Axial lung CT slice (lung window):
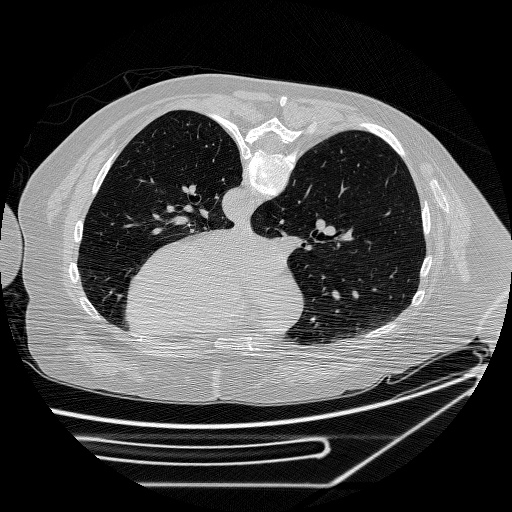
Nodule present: no